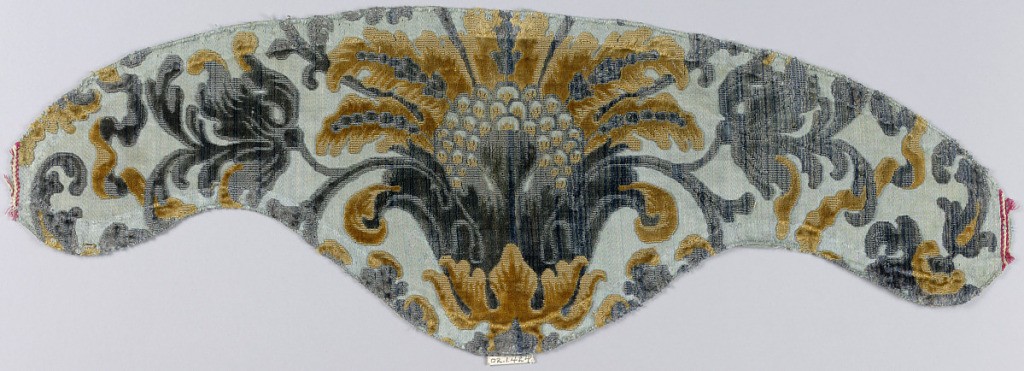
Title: Collar fragment
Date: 17th–18th century
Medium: silk Technique: cut and uncut pile formed by supplementary warps in a satin foundation.
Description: Tan, blue and grey urns and branches on a pale blue background. The shape is that of an ecclesiastic collar.